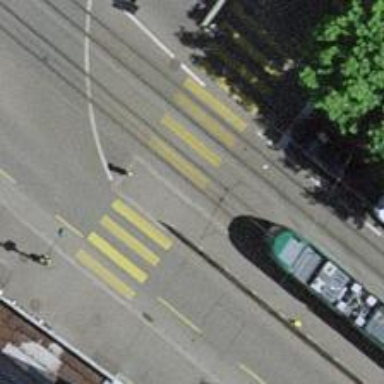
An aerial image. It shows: Railway crossing.